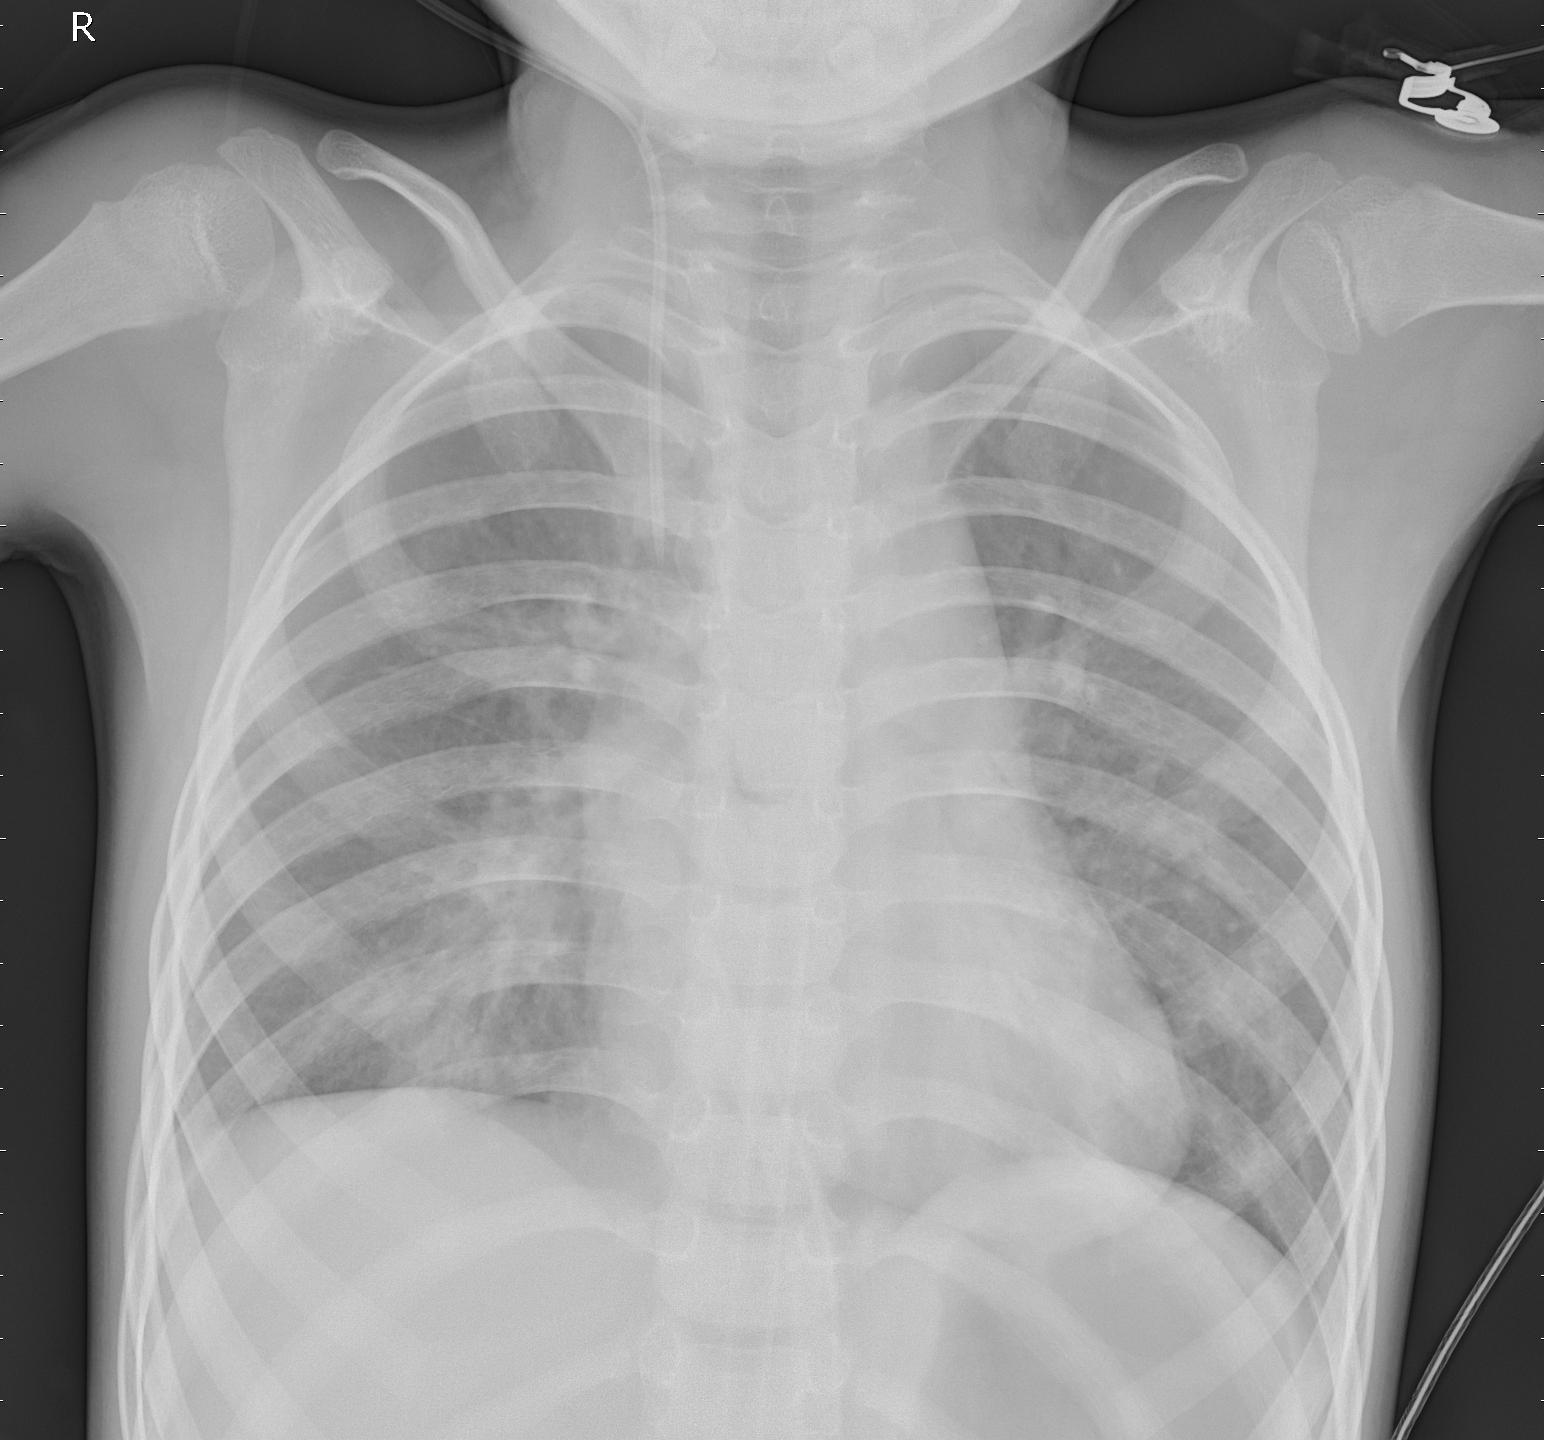
Diagnosis: PNEUMONIA